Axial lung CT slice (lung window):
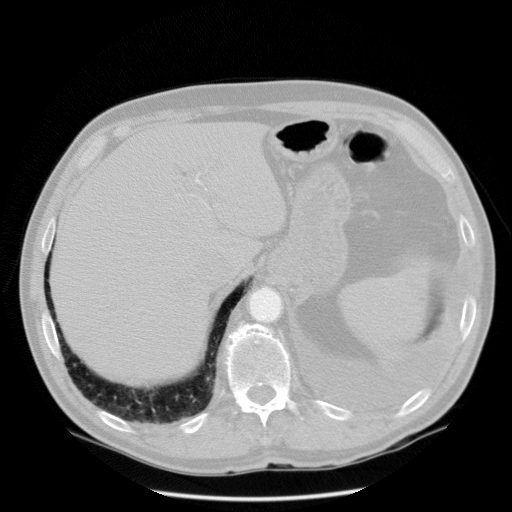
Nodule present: no